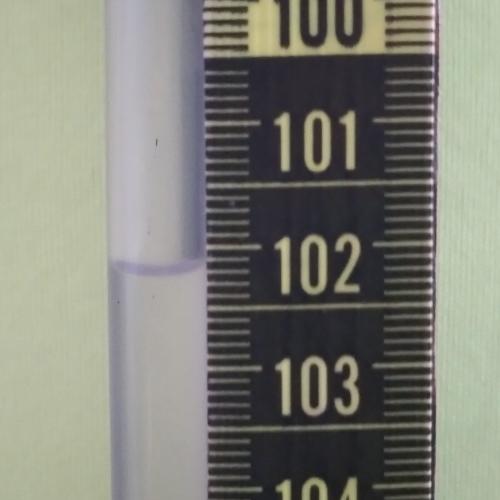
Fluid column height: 102.2 cm